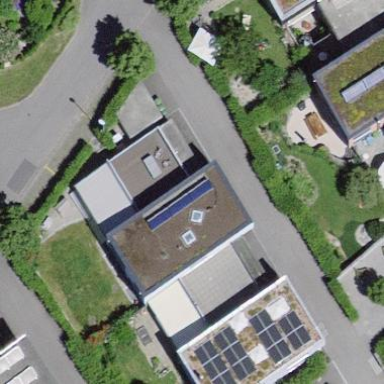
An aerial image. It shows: Flat roof building.